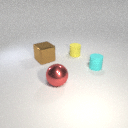
large red metal sphere to the right of large brown metal cube